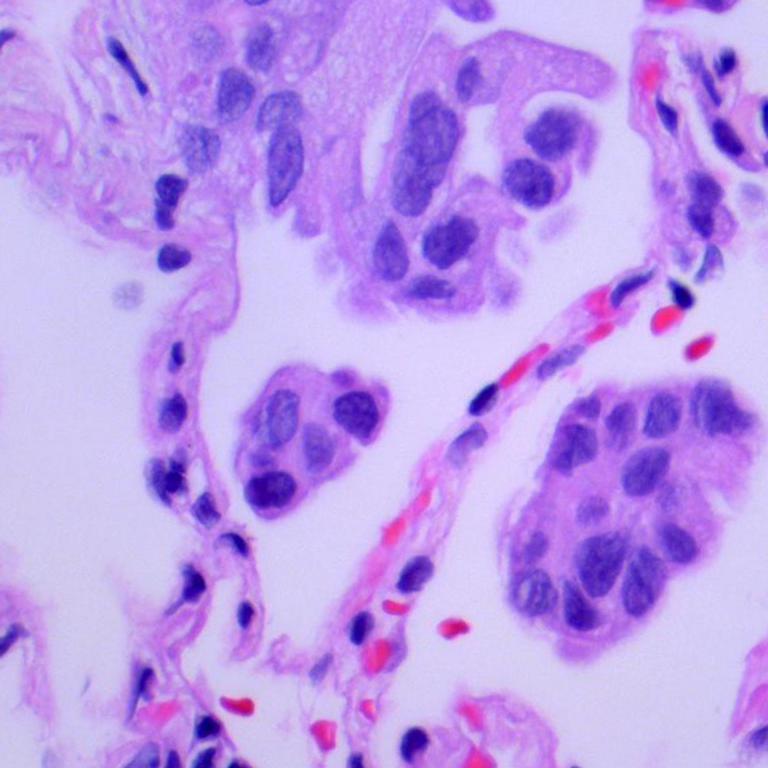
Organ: lung
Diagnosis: adenocarcinomas